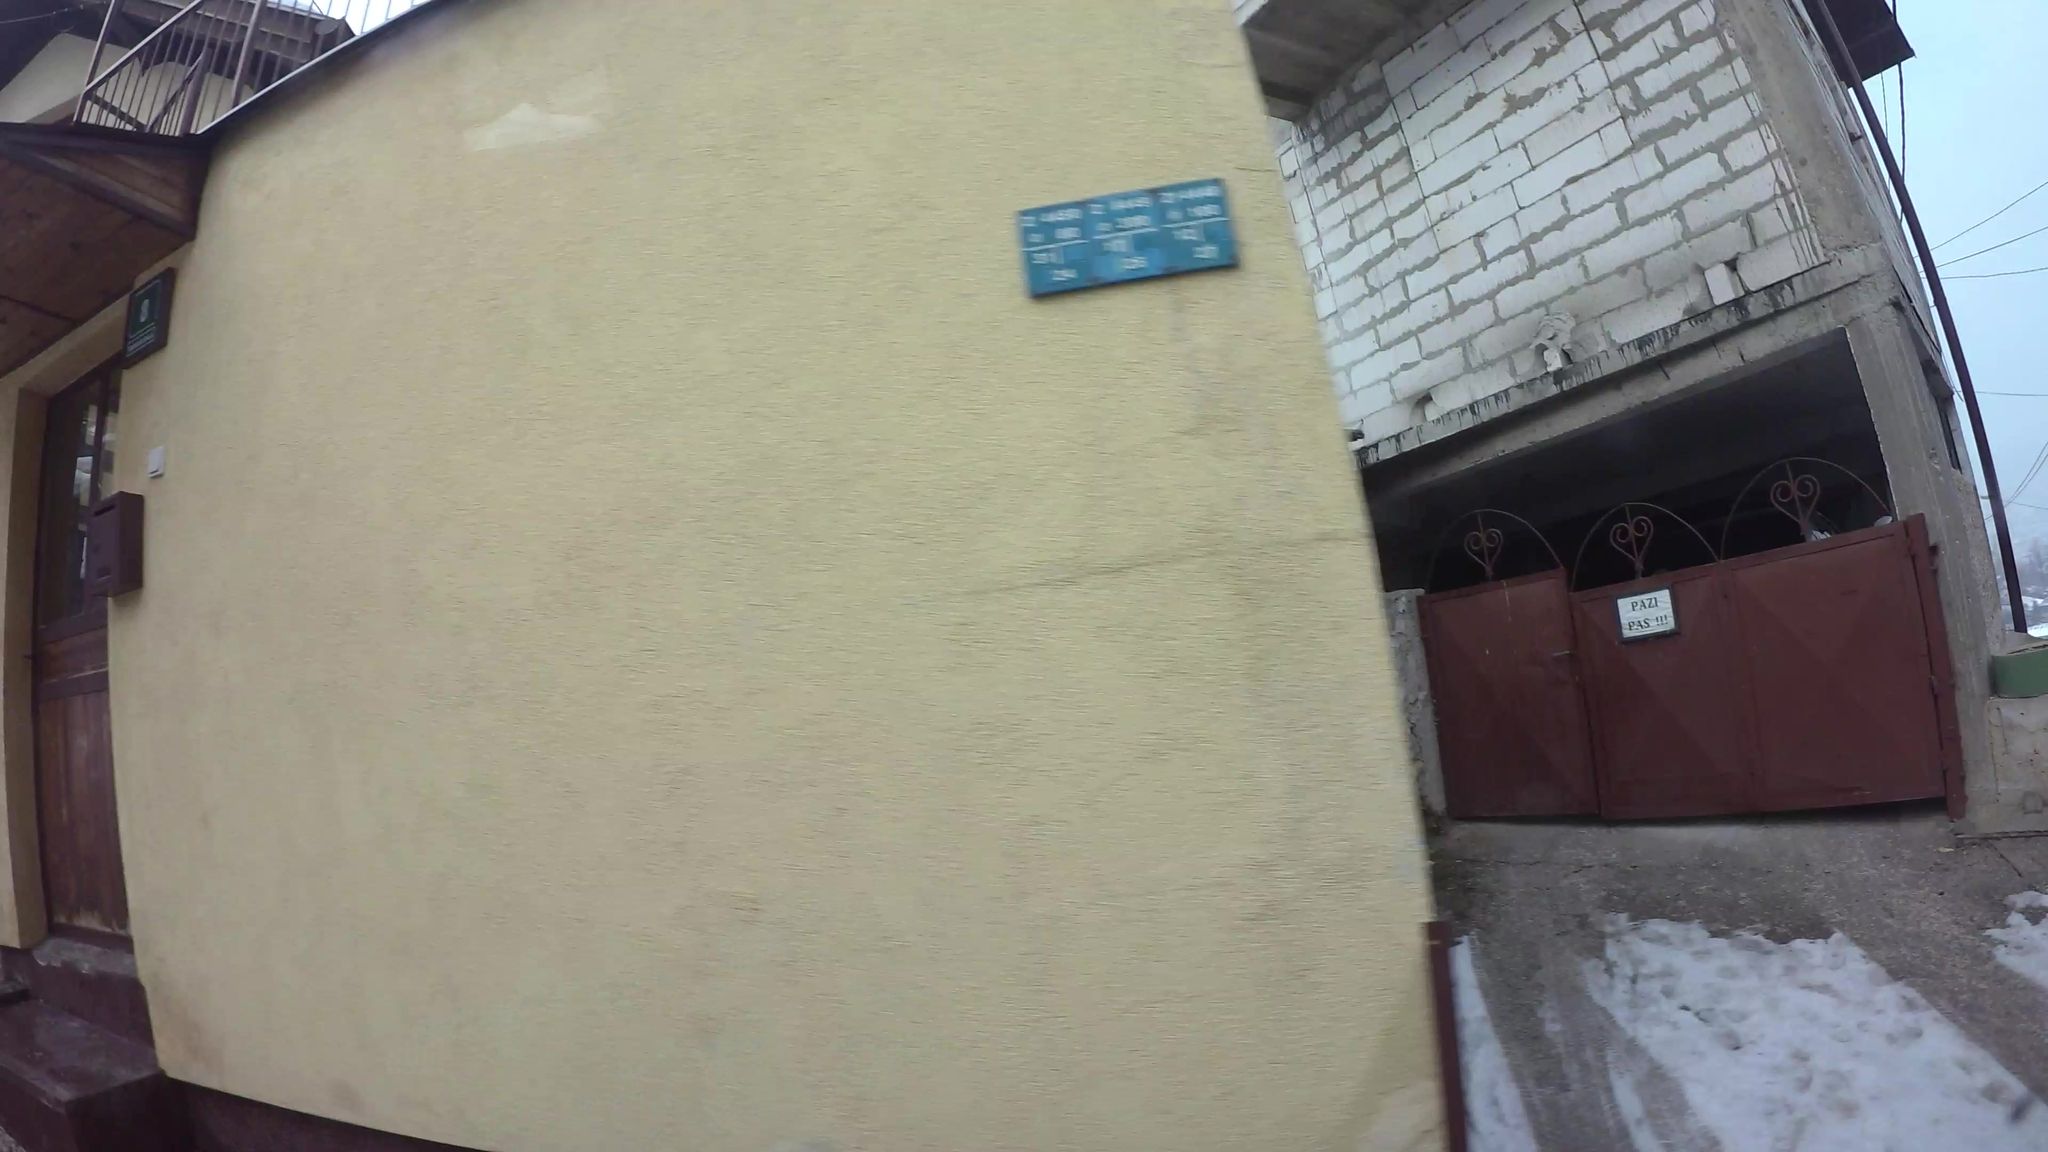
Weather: snowy
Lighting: day
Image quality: good
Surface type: walking surface
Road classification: steps, living_street
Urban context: urban centre
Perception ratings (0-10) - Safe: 0.28, Lively: 2.26, Beautiful: 1.54, Boring: 2.33, Depressing: 5.94, Wealthy: 4.94